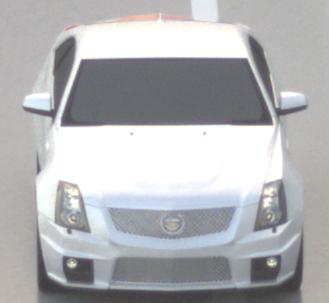
Make: Cadillac
Model: CTS-V
Detailed model: CTS-V (II) Limousine
Model produced from: 2008/11
Model produced until: 2010/12
Doors: 4
Color: white
Road condition: wet road
Daytime: sunrise or sunset
Contrast: low contrast